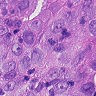
Metastatic tissue present: yes